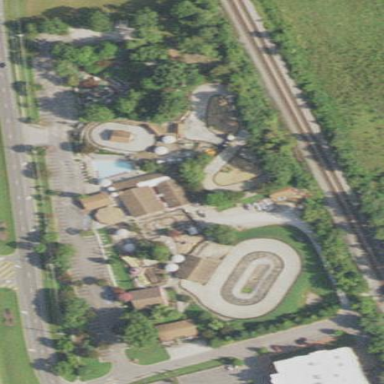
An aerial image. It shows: Theme park.